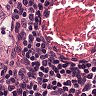
Metastatic tissue present: no